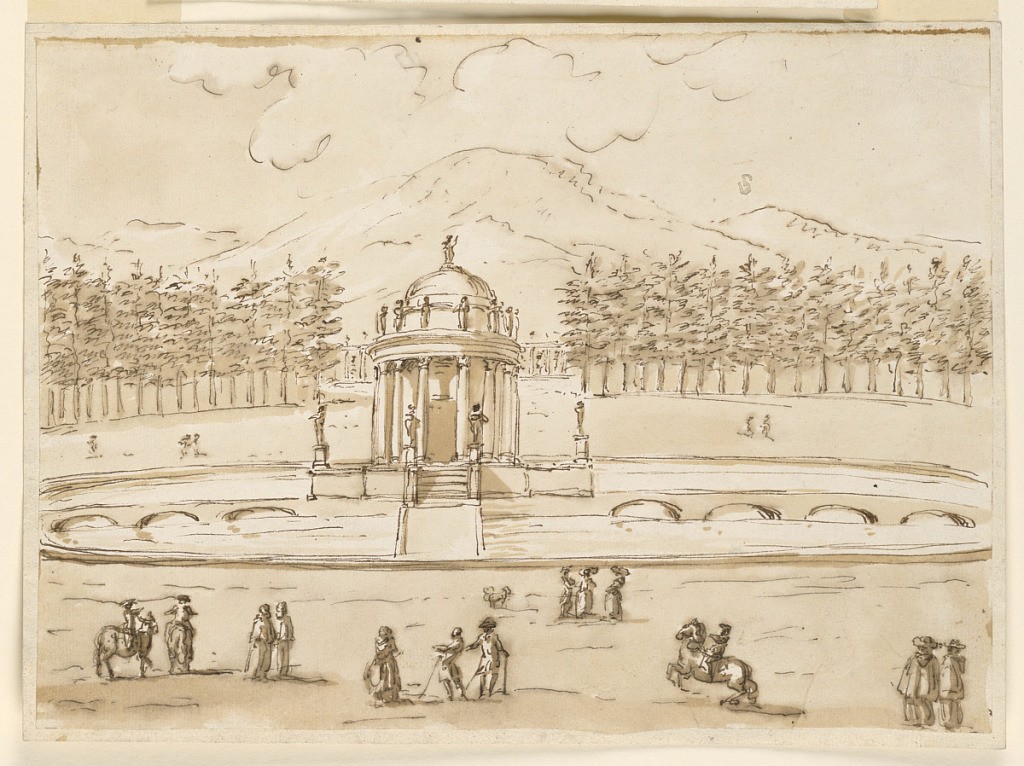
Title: Basin with a pavilion in a park
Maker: Giuseppe Barberi, Italian, 1746–1809
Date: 1780–1790
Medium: Pen and brown ink, brush and brown wash on off-white laid paper, lined
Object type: Drawing
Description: The pavilion stands in the center of the large basin. It consists of a circular structure with an outer colonnade and an inner wall. Upon the entablature and in front of the tambour are statues. Another is on top of the dome. Projecting staircases lead to the colonnade, with figures standing upon pedestals at the front of the balustrades. Bridges lead to the st aircases, the one at left having three archves, the one at right four. The very ends of the basin are not visible. In front and behind the basin are free spaces. In front are various groups of men, three riders, and a dog. More people in the rear. The space at the back is bordered laterally by two oblique or curved rows of trees. A colonnade is seen in the c enter of the background. In the rear mountains and clouds.